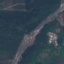
Land use / land cover class: Highway